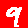
Digit: 9